Question: I generate this table:

with this:
'''
$.ajax({
type: "POST",
url: action,
data: dataToSearchProfile,
dataType: "json",
success: function(response) {
if(response.success == "success") {
$('#rBuscarPerfil tr:gt(0)').remove();
$.each(response, function (index,record){
var row = $("<tr class='"+record.IdPerfil+"'/>");
$("<td />").text(record.NomPerfil).appendTo(row);
$("<td />").text(record.DesPerfil).appendTo(row);
$("<td />").html("<a href='#'>Modificar</a>").appendTo(row);
if (record.EdoPerfil == 1) {
$("<td />").html("<input class='"+record.IdPerfil+"' type='checkbox' checked/>").appendTo(row);
row.css("backgroundColor","#bbf2b5");
} else {
$("<td />").html("<input class='"+record.IdPerfil+"' type='checkbox' />").appendTo(row);
row.css("backgroundColor","#fcbfc4");
}
row.appendTo("#rBuscarPerfil");
});
} else {
$('#errorSearchProfile').html("No se han encontrado resultados para: <b>"+termSearch+"</b>").css("color","red");
}
}
});
'''
And when the user check in any checkbox in table, will execute a instruction from change background to row (green if is checked and red if is unchecked) then will execute another function ajax to update record in database and more.. but what interests me most is knowing how to listen to each checkbox to execute an instruction.
I hope can help me please!
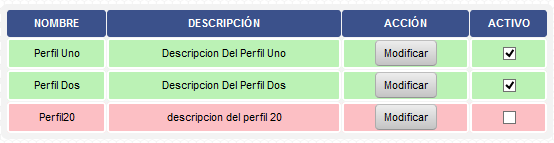
Answer: Just put a delegate for 'click' on your table '#rBuscarPerfil'. Since you're creating the rows dynamically. Any events you create on the rows themselves (before they are created) won't work.
<URL>
### Script
'''
$( '#rBuscarPerfil' ).on( 'click', 'input[type="checkbox"]', function() {
$( this ).closest( 'tr' ).toggleClass( 'green' );
});
'''
### HTML
'''
<table id="rBuscarPerfil">
<tr class="green"><td>1</td><td><input class="1" type="checkbox" checked/></td></tr>
<tr><td>2</td><td><input class="1" type="checkbox"/></td></tr>
<tr class="green"><td>3</td><td><input class="1" type="checkbox" checked/></td></tr>
</table>
'''
### CSS
'''
tr {
background-color: red;
}
.green {
background-color: green !important;
}
'''